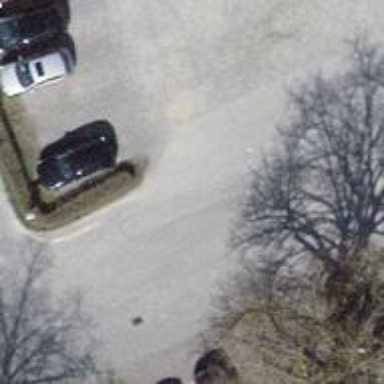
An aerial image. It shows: Parking aisle designated as service road.